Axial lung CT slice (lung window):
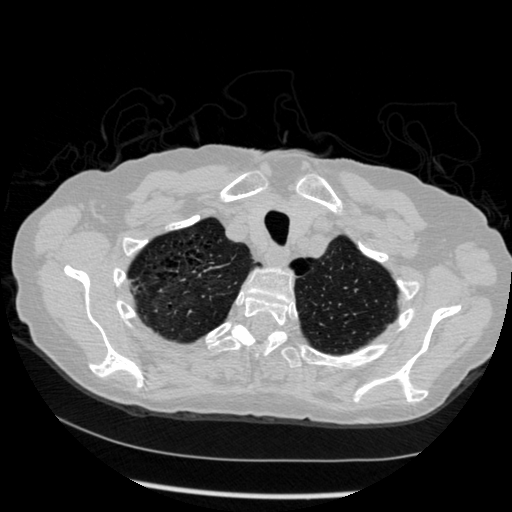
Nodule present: no